Interaction volume radius: 10 \u00c5
Interaction volume height: 15 \u00c5
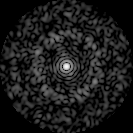
Disorder parameter: 0.8326